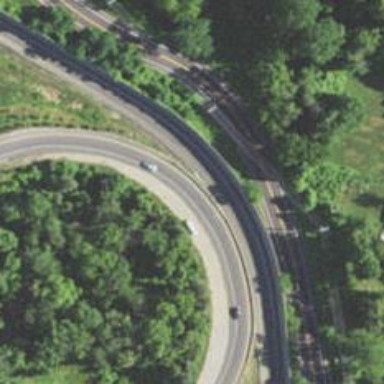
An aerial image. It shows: Motorway link.